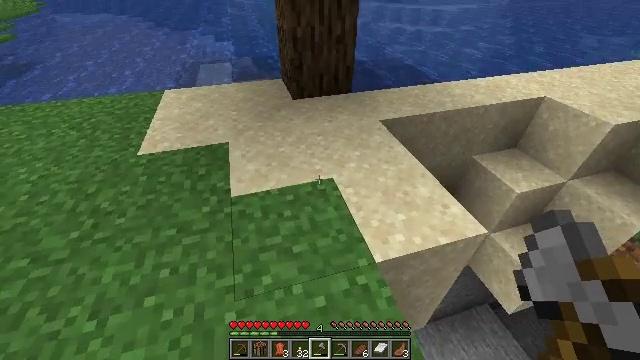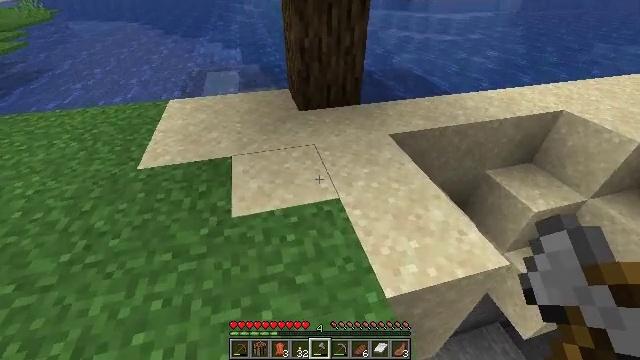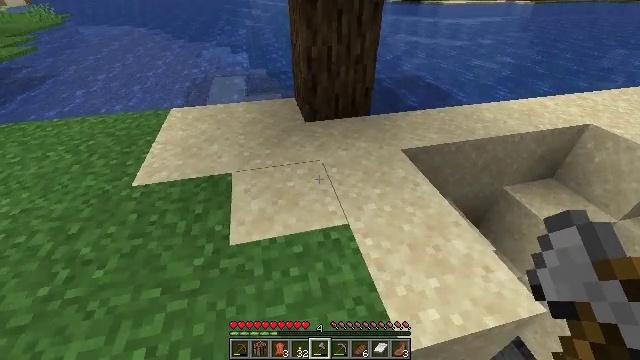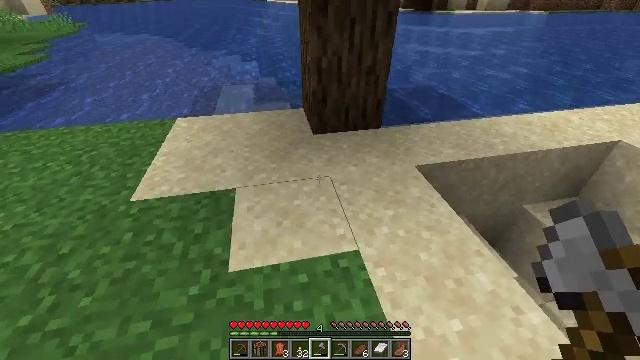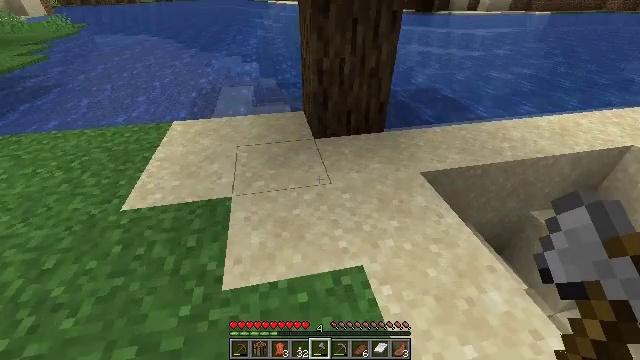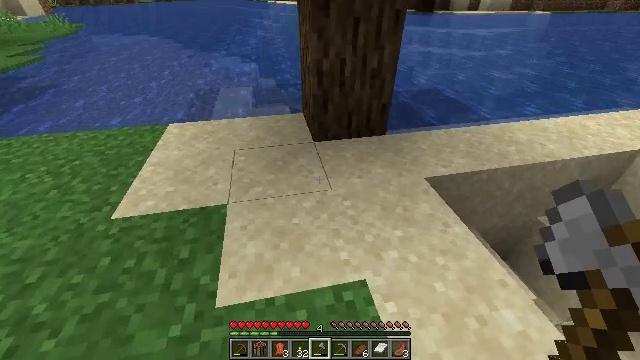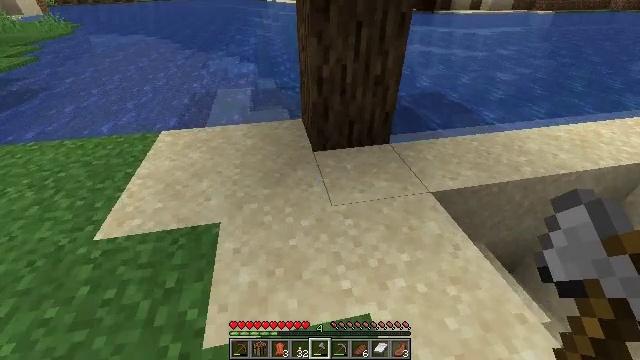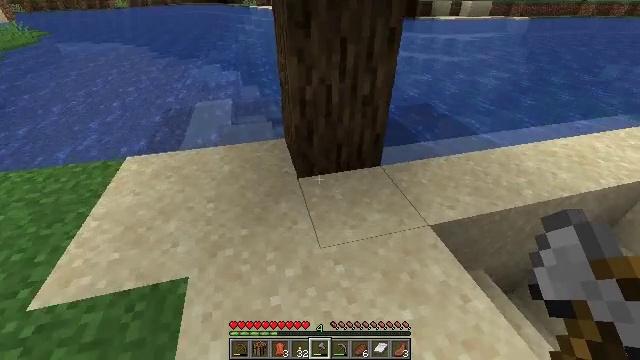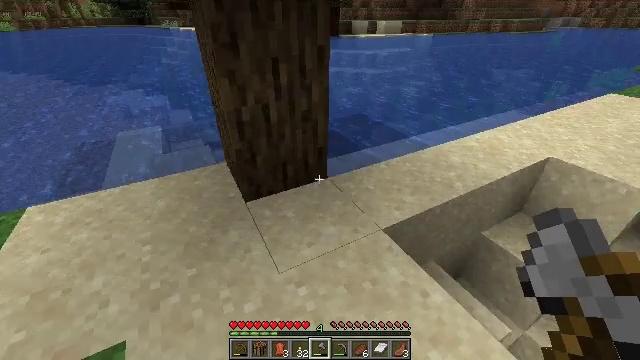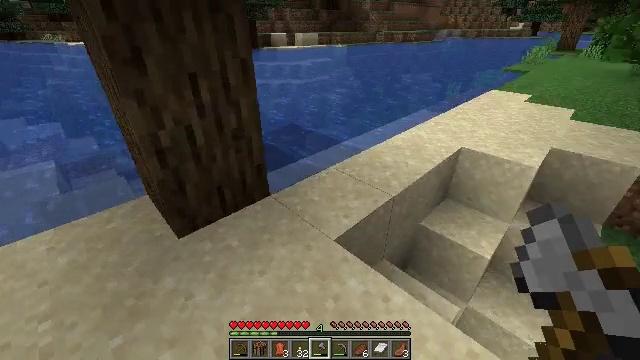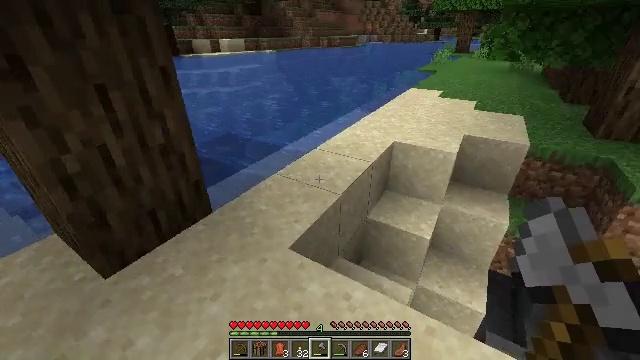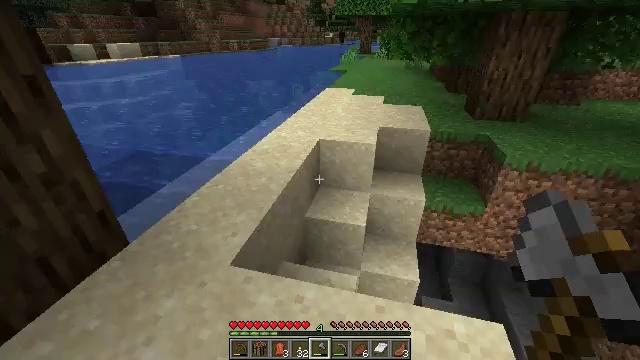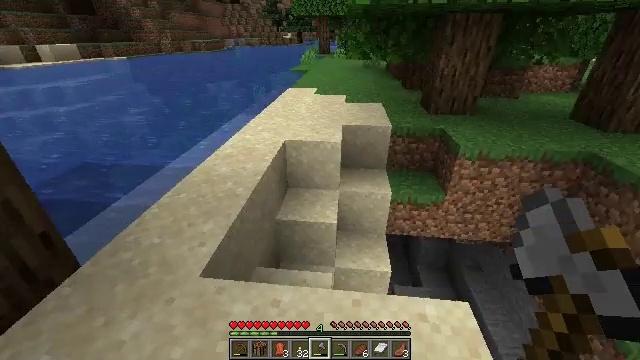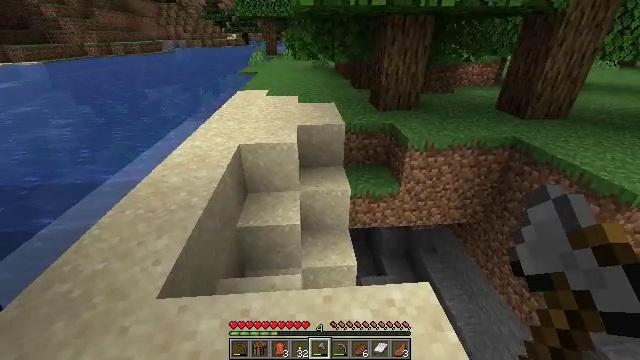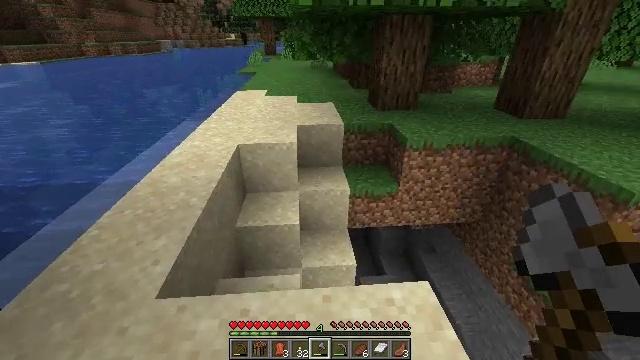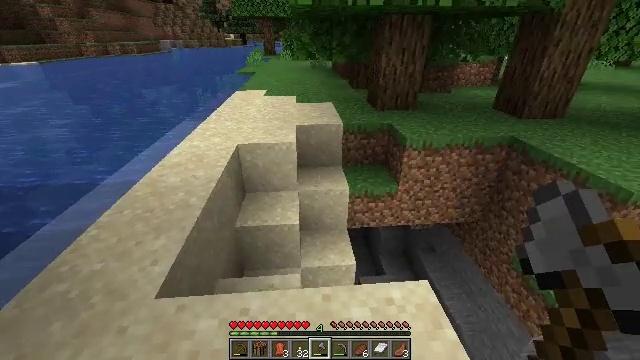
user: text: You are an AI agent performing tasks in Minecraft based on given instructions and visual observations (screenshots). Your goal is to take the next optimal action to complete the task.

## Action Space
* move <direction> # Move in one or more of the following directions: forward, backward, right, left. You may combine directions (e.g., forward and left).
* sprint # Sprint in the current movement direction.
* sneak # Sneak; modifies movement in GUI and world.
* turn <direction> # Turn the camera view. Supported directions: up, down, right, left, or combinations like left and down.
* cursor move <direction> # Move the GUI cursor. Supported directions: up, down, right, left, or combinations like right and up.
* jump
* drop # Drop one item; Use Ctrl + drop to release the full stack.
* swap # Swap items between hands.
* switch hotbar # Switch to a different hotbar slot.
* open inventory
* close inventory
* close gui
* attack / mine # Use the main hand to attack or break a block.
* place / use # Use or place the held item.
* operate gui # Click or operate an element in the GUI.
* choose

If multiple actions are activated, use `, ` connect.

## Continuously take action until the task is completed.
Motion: motion action
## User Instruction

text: Get dirt block.
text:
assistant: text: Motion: move forward, turn left and up
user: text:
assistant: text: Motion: move forward, turn left
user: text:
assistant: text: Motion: move forward, turn left and up
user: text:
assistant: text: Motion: move forward
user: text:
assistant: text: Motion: move forward
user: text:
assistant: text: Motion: move forward
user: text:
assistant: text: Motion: move forward, turn right and up
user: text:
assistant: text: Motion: turn right and up
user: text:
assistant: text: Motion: turn right and up
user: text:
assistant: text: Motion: turn right
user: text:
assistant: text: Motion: turn right
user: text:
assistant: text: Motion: turn right
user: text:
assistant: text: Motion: turn right
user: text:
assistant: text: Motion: no_op
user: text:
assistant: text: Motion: no_op
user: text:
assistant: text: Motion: no_op
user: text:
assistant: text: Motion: turn left
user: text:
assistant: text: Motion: turn left
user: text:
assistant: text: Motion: turn left
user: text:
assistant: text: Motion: turn left and down
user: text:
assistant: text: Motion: move forward, turn left and down
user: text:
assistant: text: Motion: move forward, turn left and down
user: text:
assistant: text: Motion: move forward
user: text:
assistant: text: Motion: move forward
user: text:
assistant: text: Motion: move forward
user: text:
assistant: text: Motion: move forward
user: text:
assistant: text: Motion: move forward, turn right
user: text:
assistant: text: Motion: move forward, turn right
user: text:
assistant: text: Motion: move forward, turn right and up
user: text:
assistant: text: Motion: move forward, turn right and up